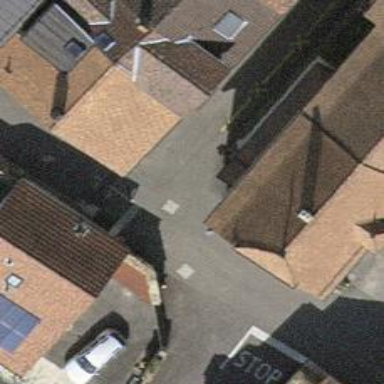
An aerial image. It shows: Residential road.